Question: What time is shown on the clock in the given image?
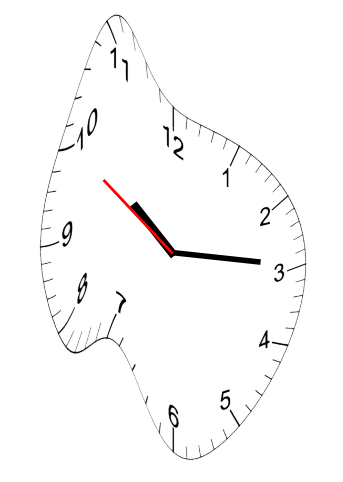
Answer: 10:14:50